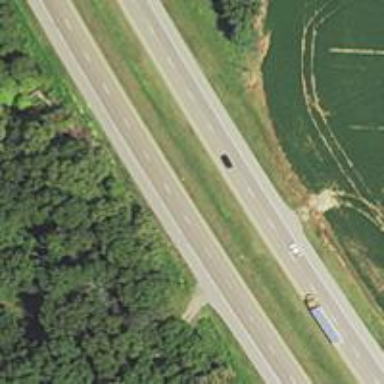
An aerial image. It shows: Dual carriageway trunk highway with asphalt surface. It is expressway.